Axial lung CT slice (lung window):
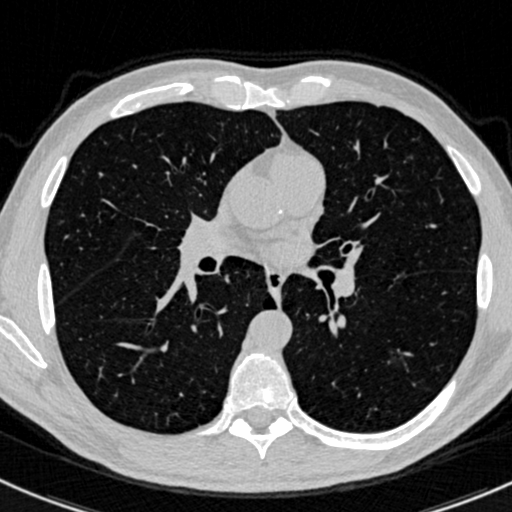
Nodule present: no